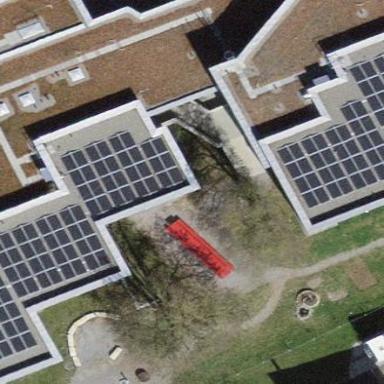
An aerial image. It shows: School building with flat roof.